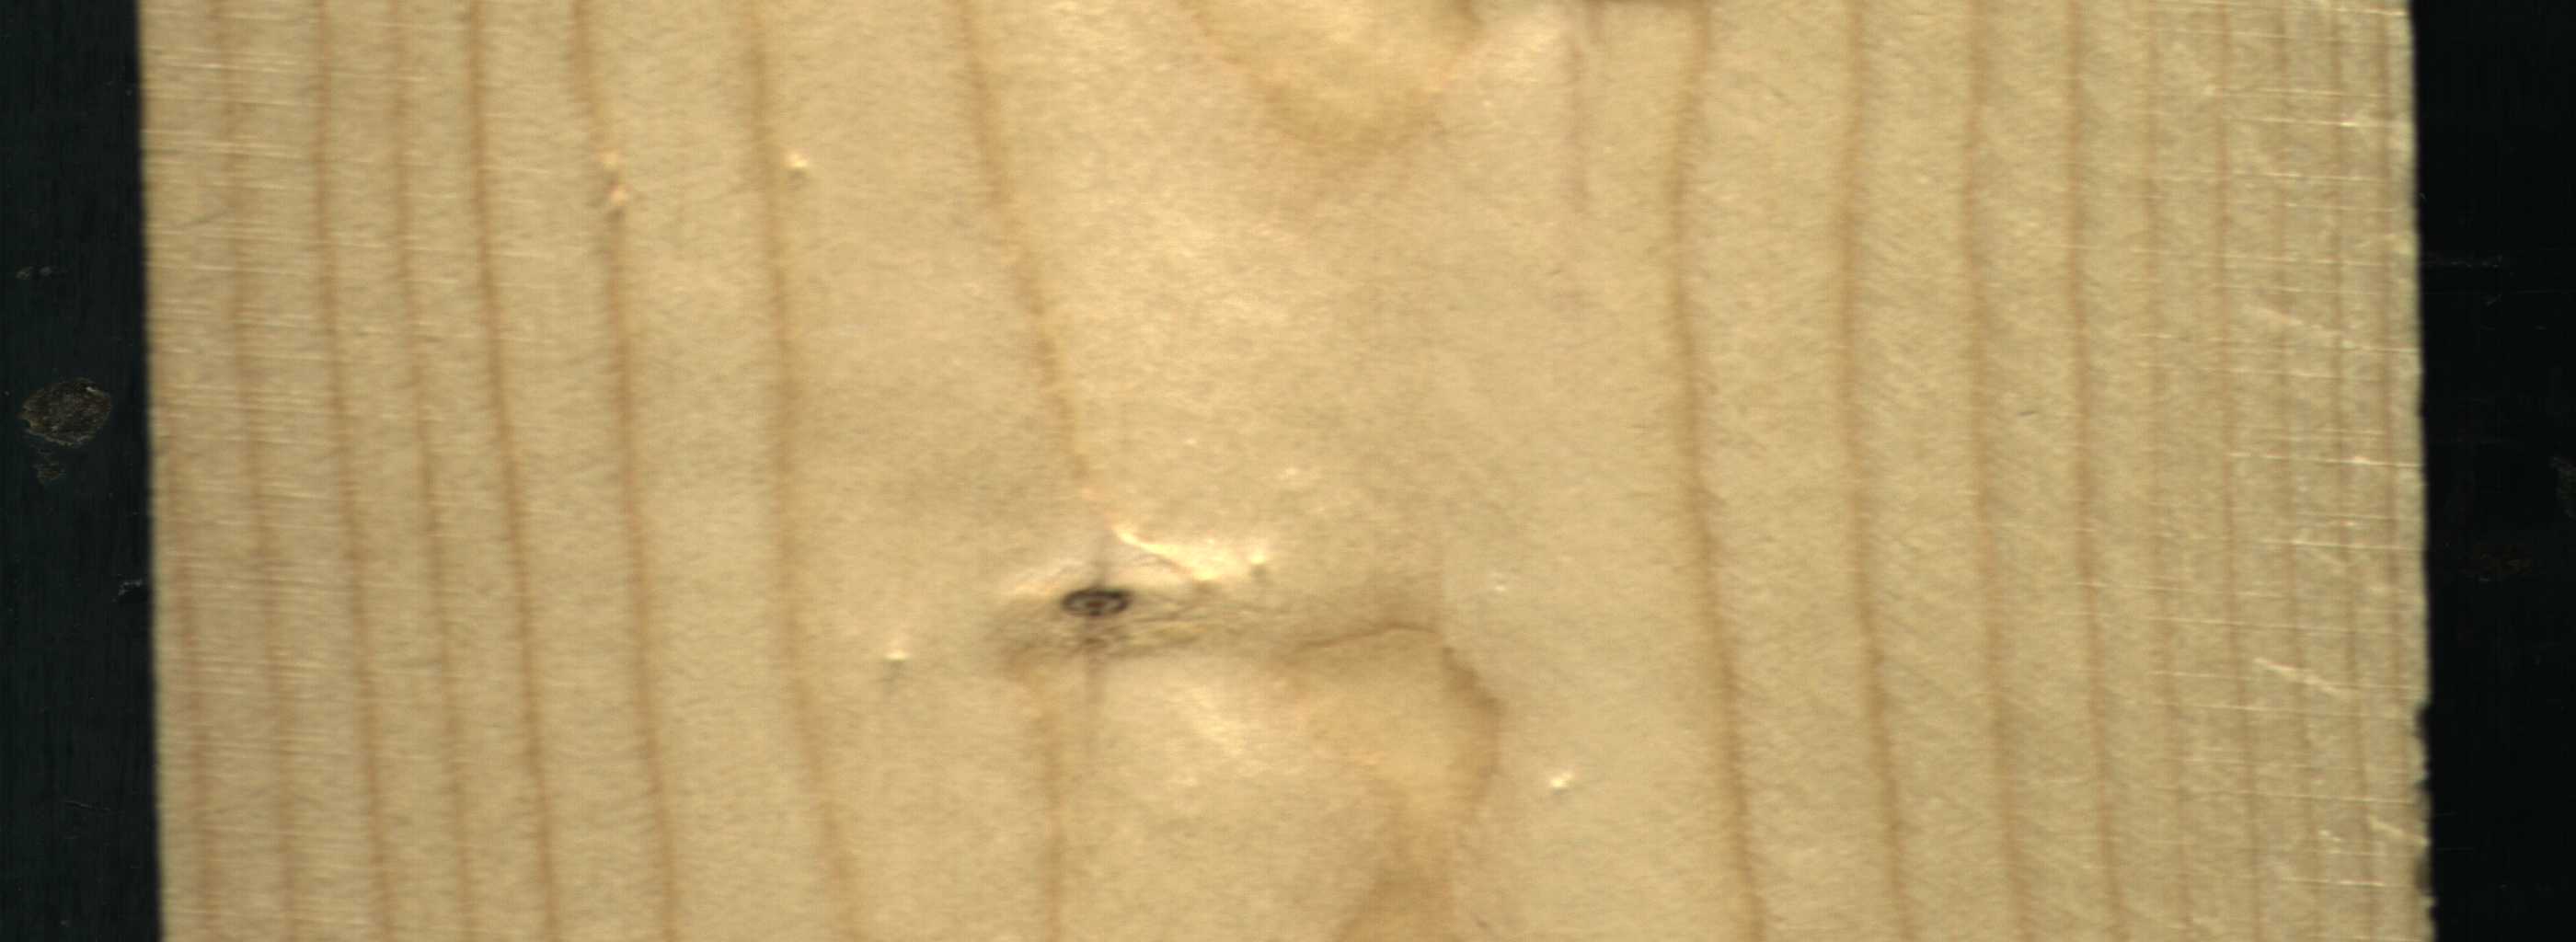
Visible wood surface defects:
Dead_Knot